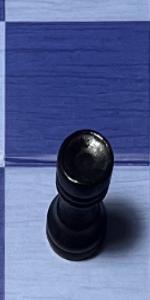
Label: Rook_Black